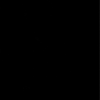
Label: dusty